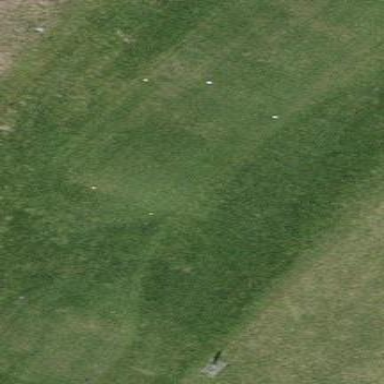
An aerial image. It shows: Golf tee area with grass surface.